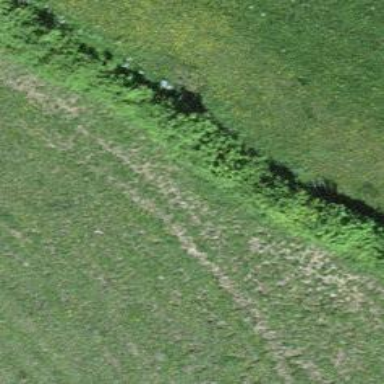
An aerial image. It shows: Hedge barrier.